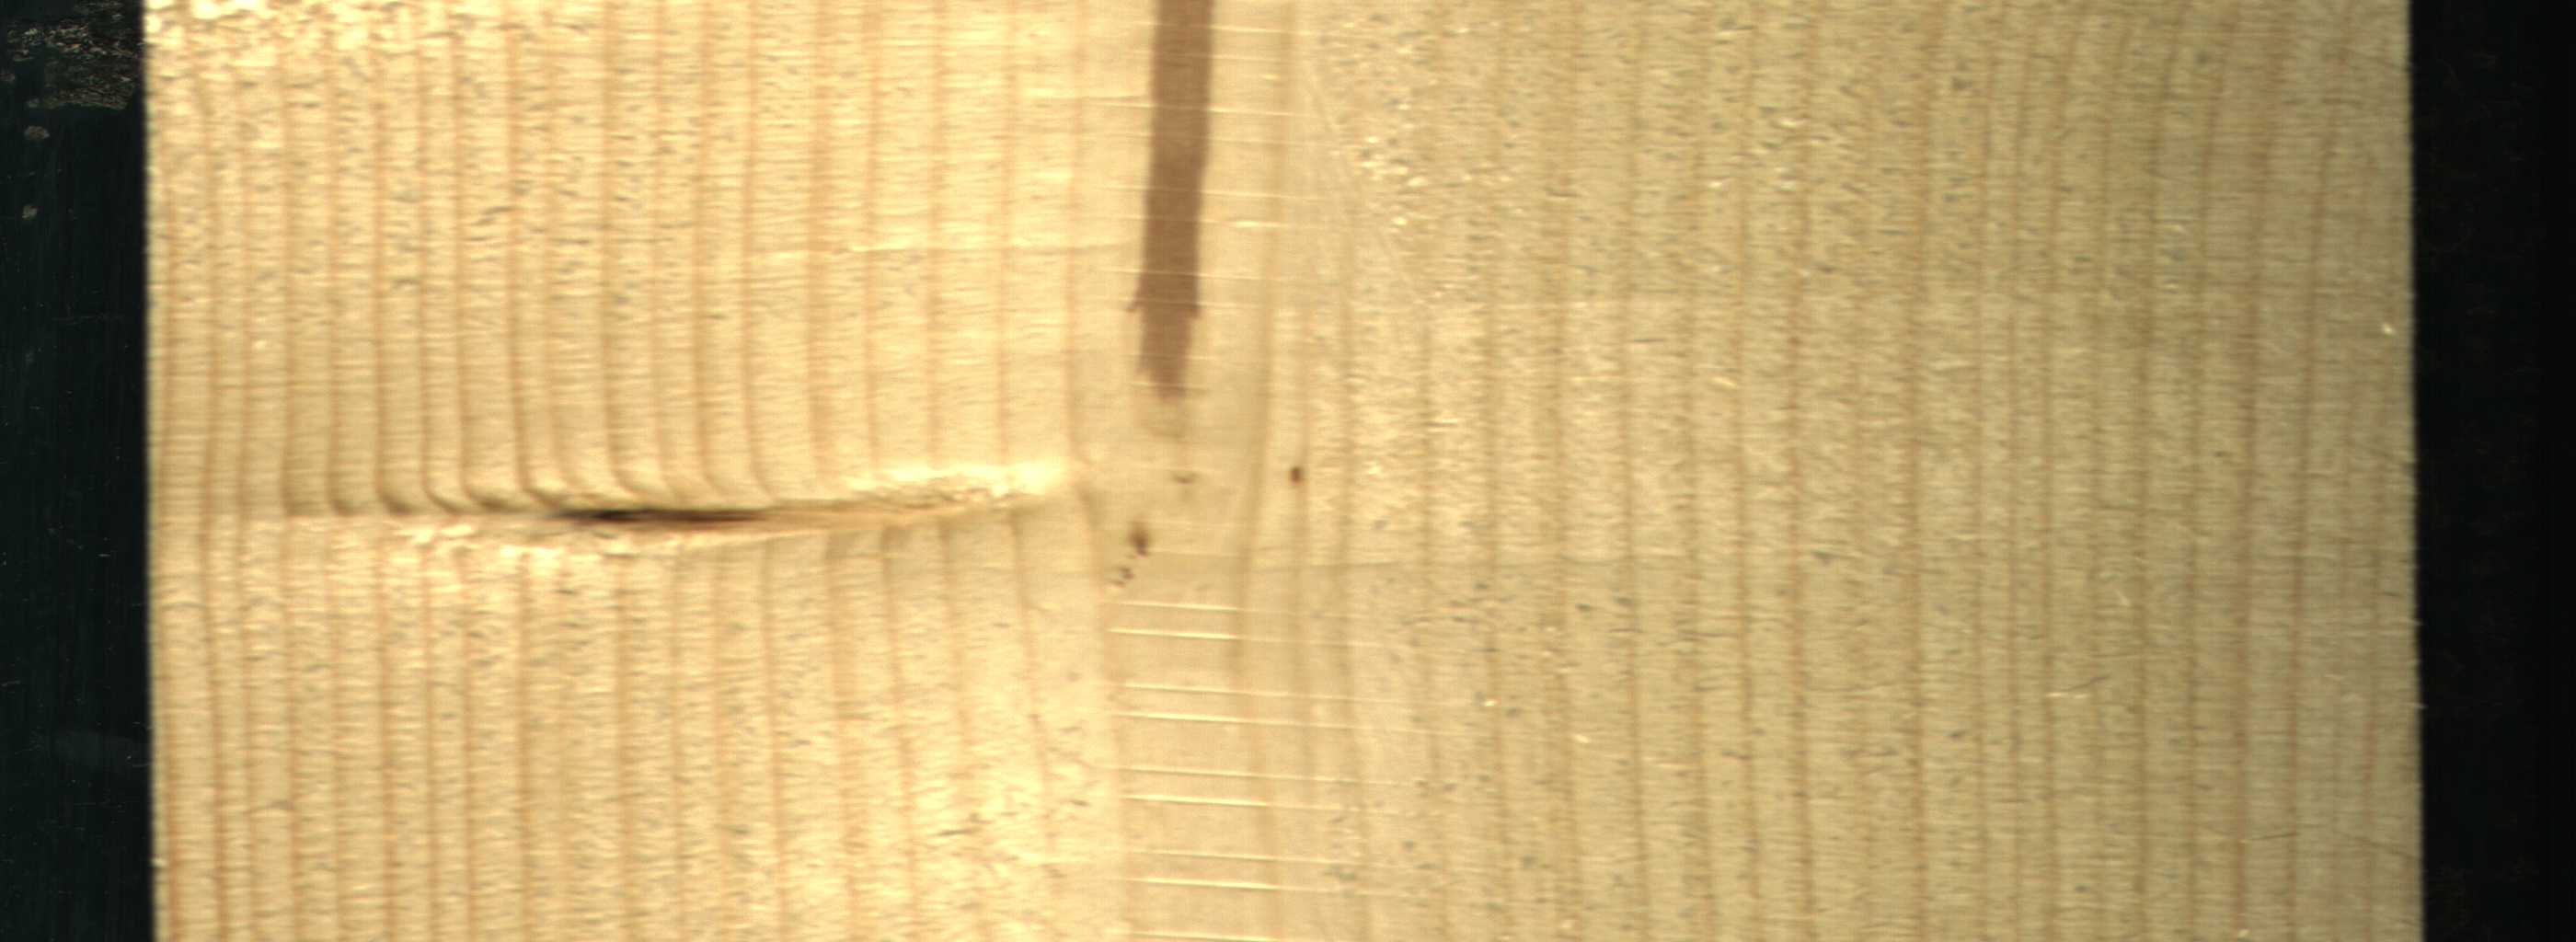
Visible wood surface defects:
Marrow
Dead_Knot